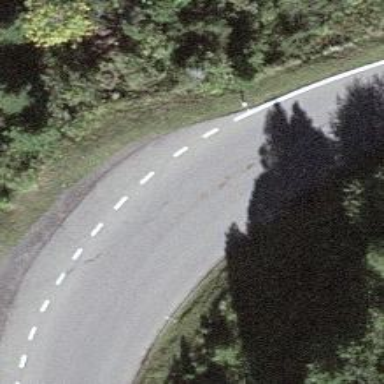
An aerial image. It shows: Passing place on the road.